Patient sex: F
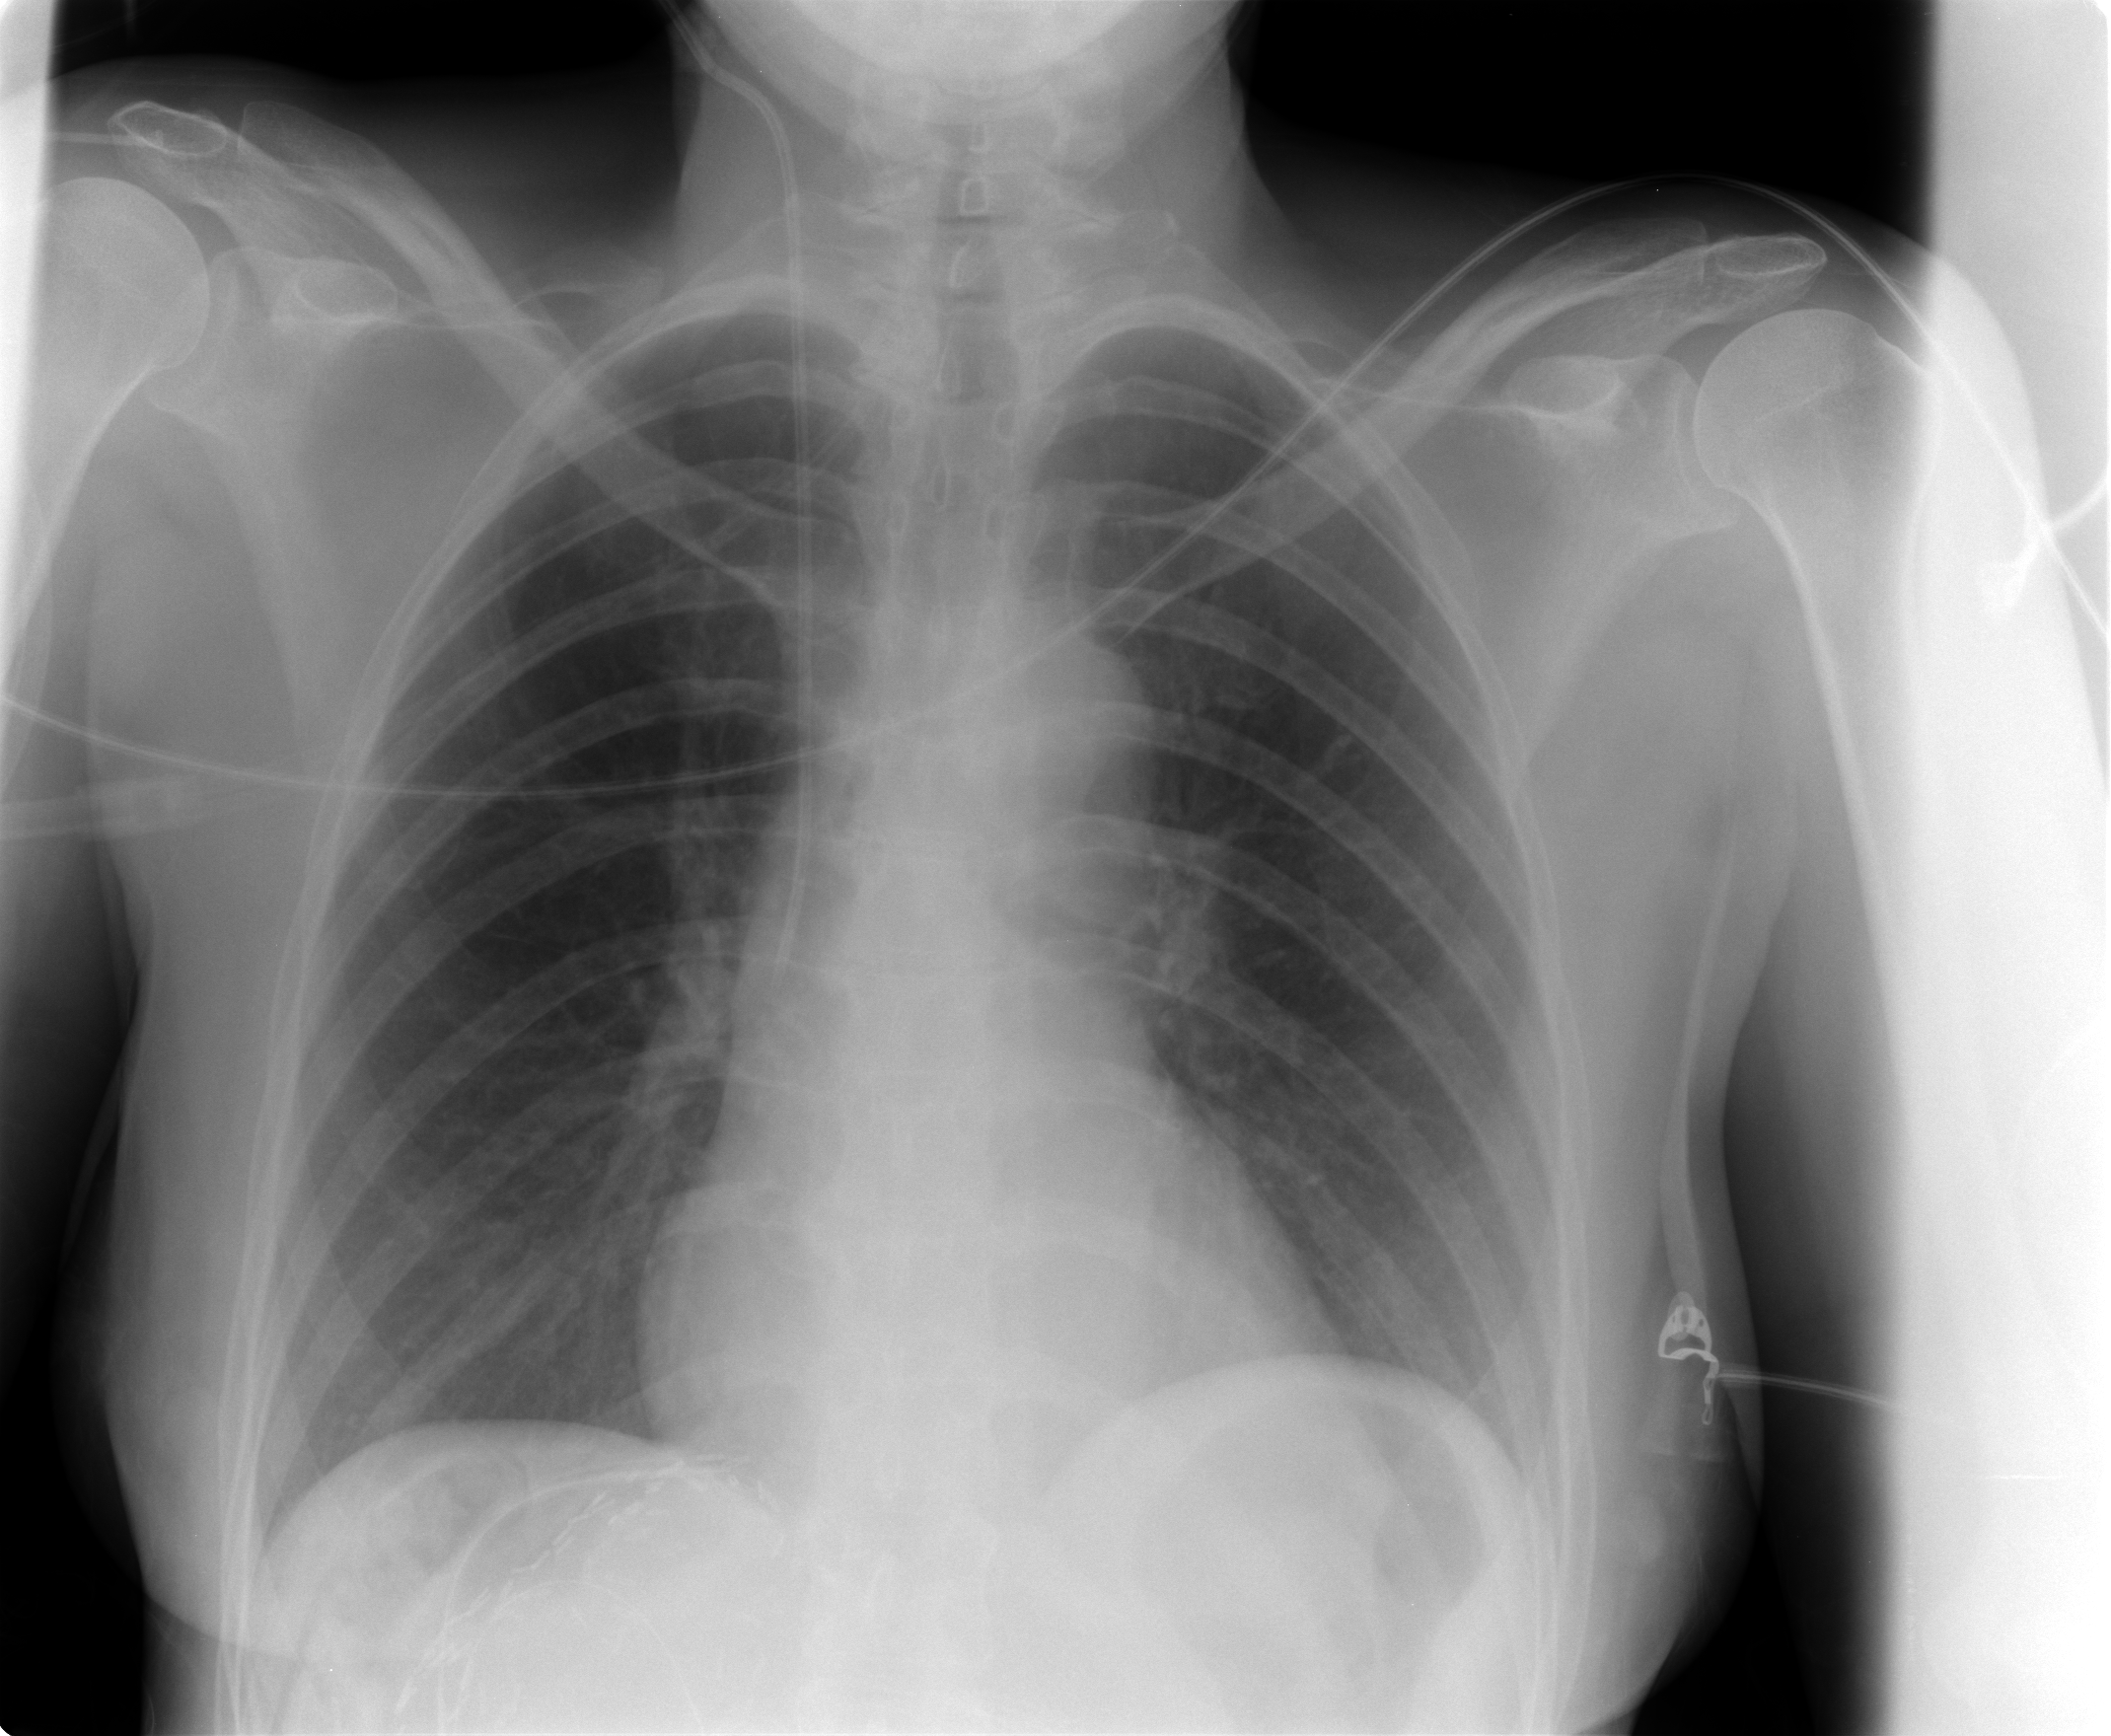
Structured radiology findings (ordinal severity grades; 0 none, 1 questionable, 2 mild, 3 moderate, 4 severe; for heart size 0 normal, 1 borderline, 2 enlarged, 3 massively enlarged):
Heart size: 0
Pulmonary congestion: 2
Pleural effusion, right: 0
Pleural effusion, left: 0
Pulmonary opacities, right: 0
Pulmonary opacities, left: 0
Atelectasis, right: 0
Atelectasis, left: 0